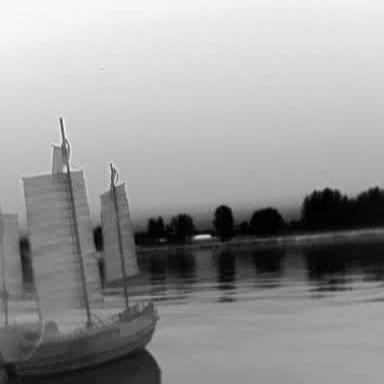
There is a sailboat in the infrared image.